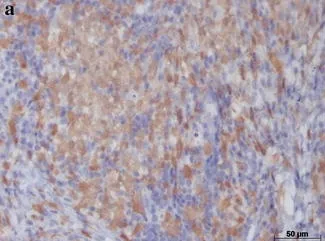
Immunohistochemical staining showed cells positive for S-100 protein.
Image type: pathology (immunostaining)